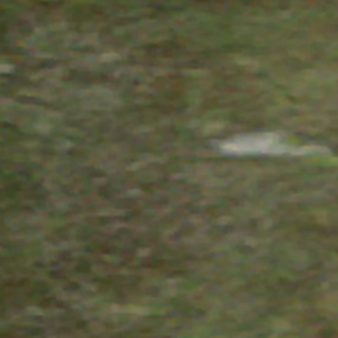
Label: other